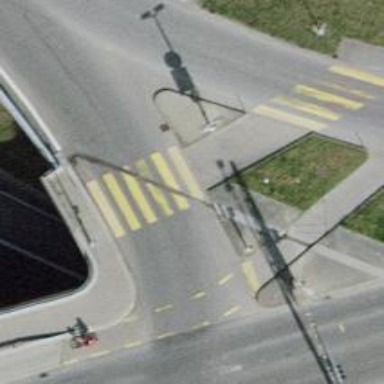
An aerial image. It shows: Crossing with traffic signals.